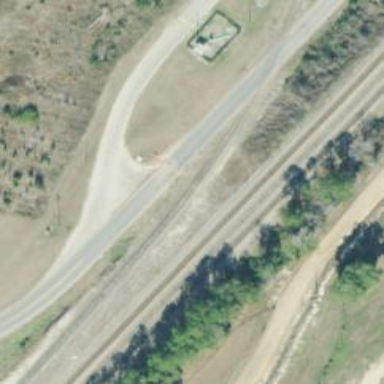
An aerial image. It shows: Abandoned railway spur.